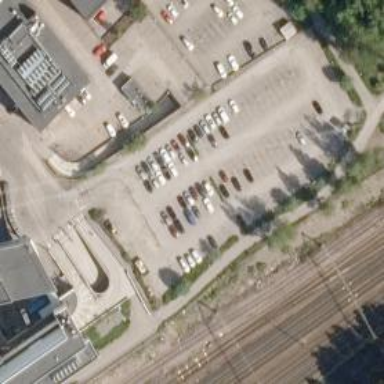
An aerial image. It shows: Paved parking area.